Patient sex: M
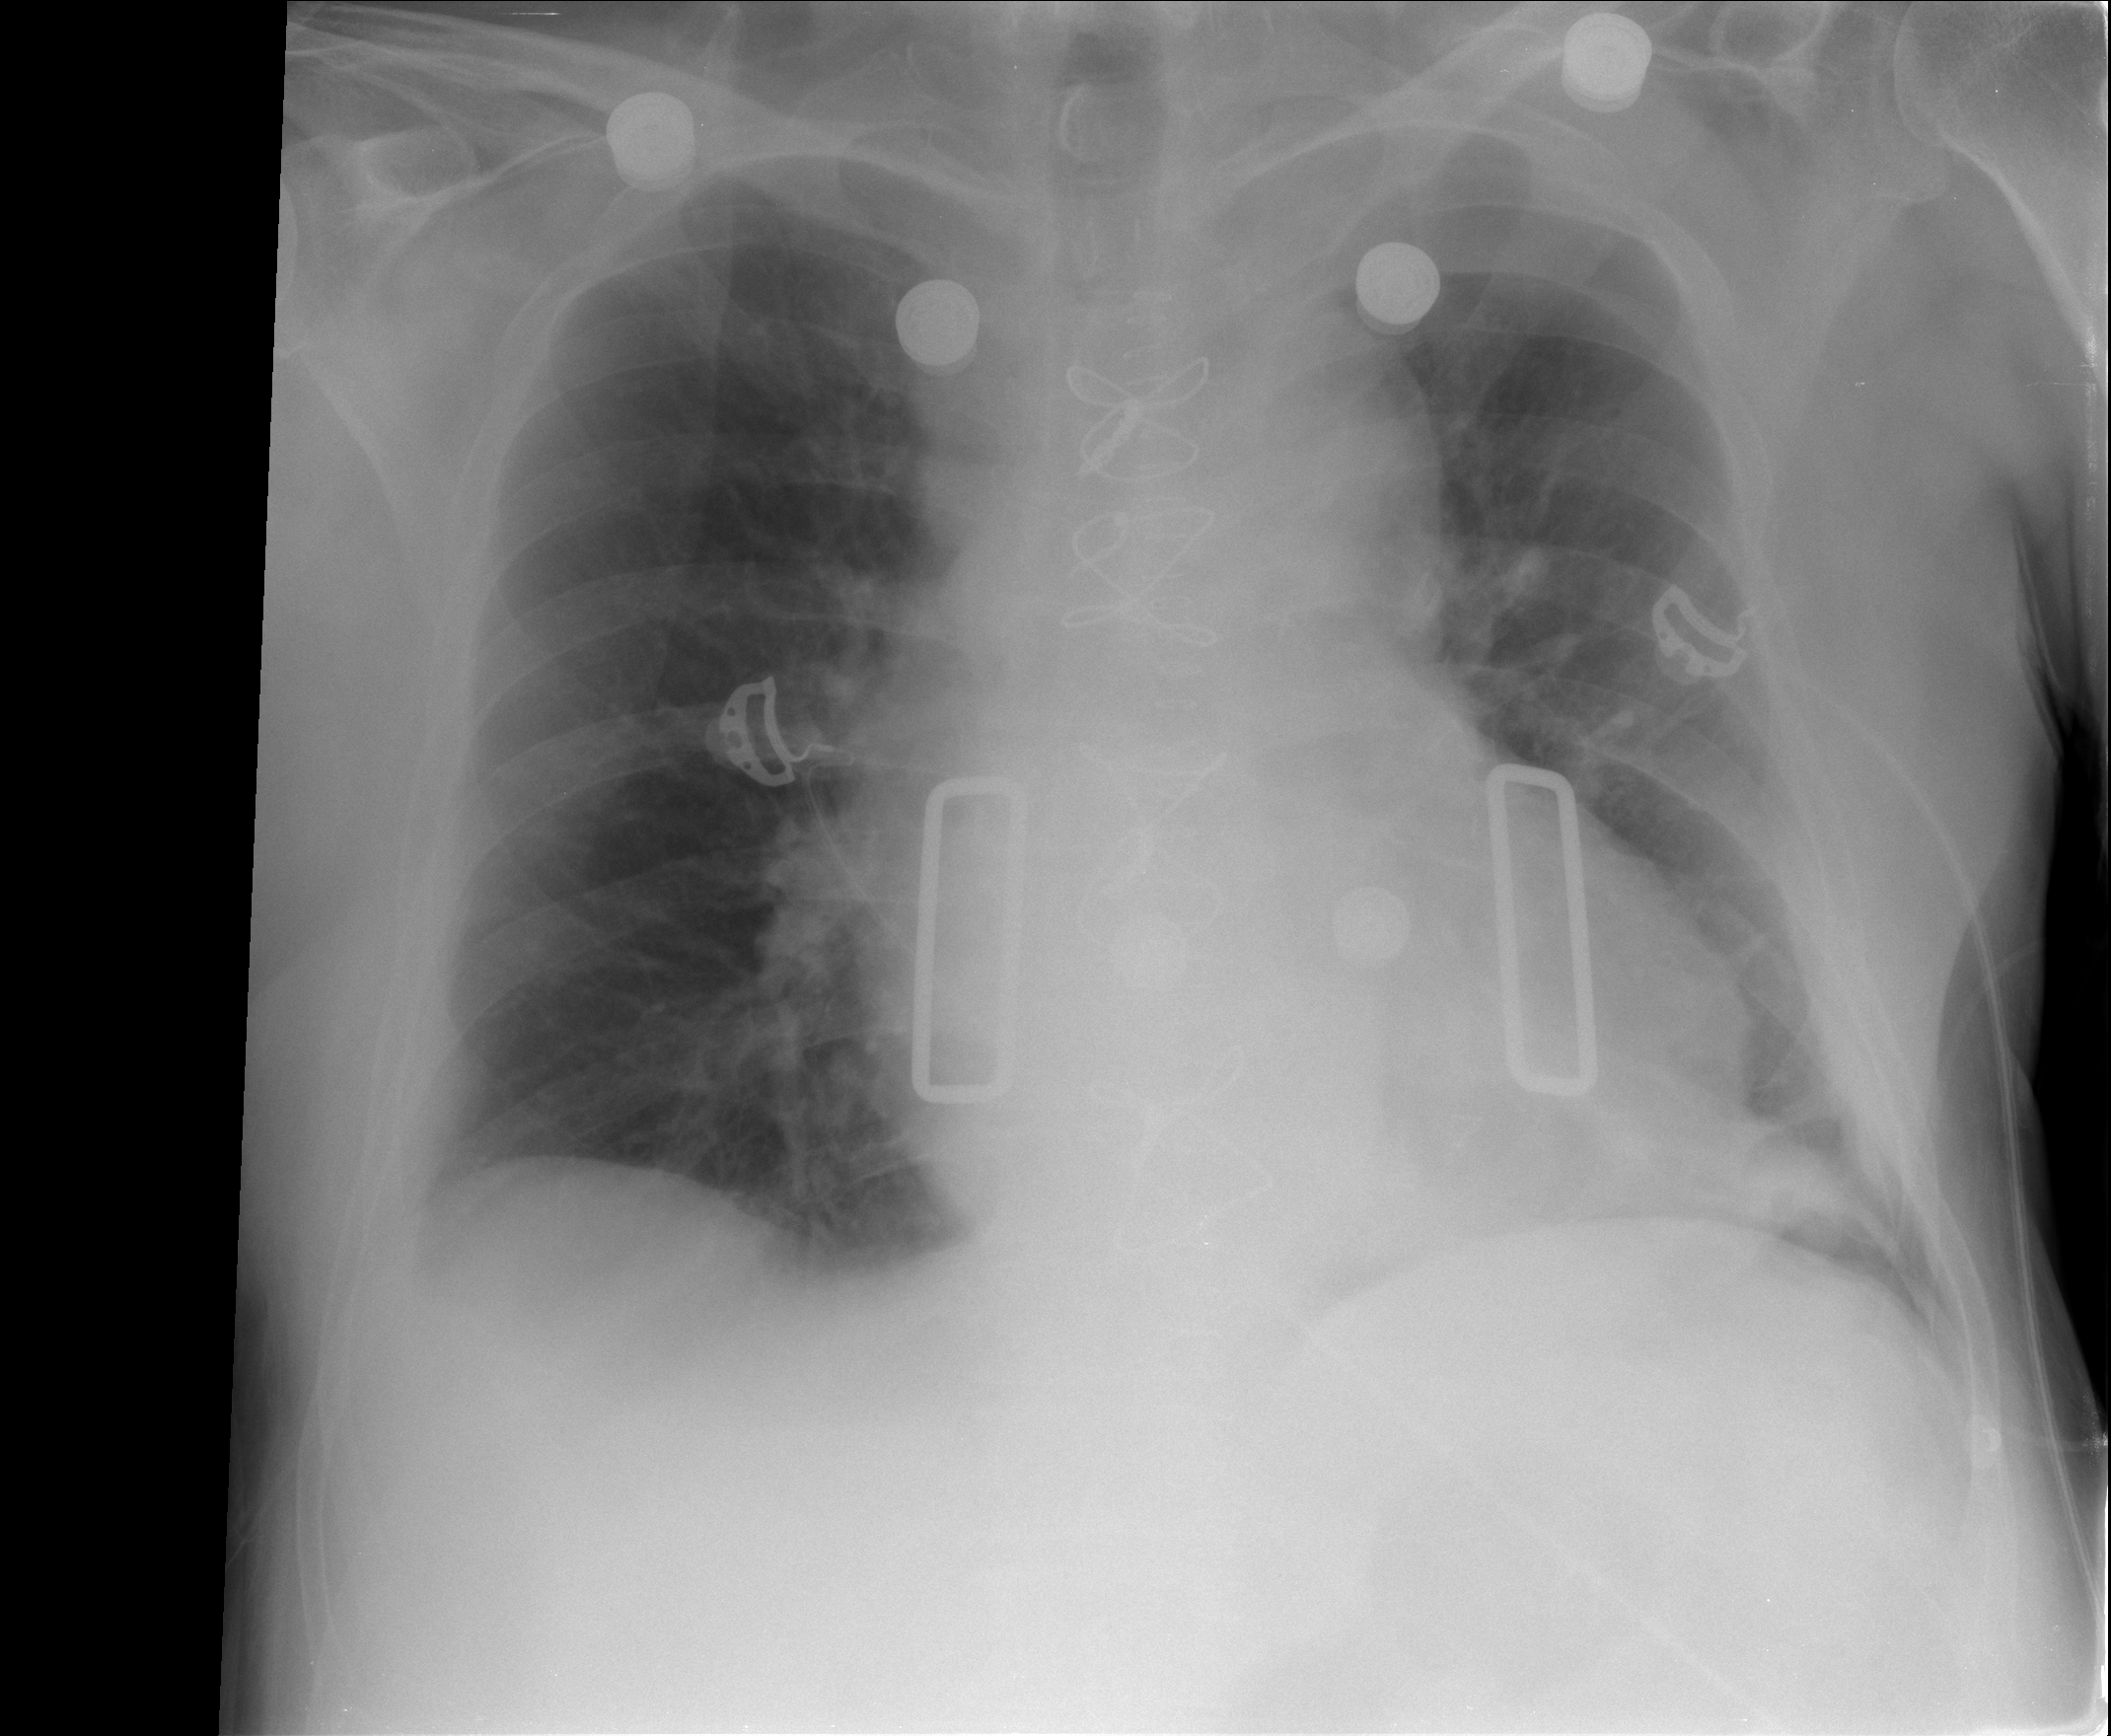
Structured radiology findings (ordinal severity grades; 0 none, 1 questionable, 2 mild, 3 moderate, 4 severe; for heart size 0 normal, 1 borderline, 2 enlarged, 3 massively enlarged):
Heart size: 2
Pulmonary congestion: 0
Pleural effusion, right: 2
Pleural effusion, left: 2
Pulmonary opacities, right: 0
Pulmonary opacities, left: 0
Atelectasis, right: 2
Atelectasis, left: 2